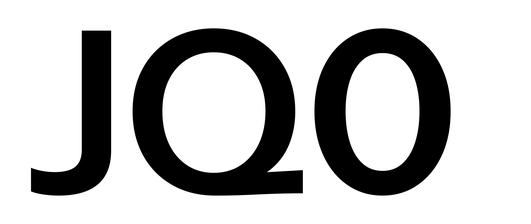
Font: InstrumentSans_SemiBold